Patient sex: M
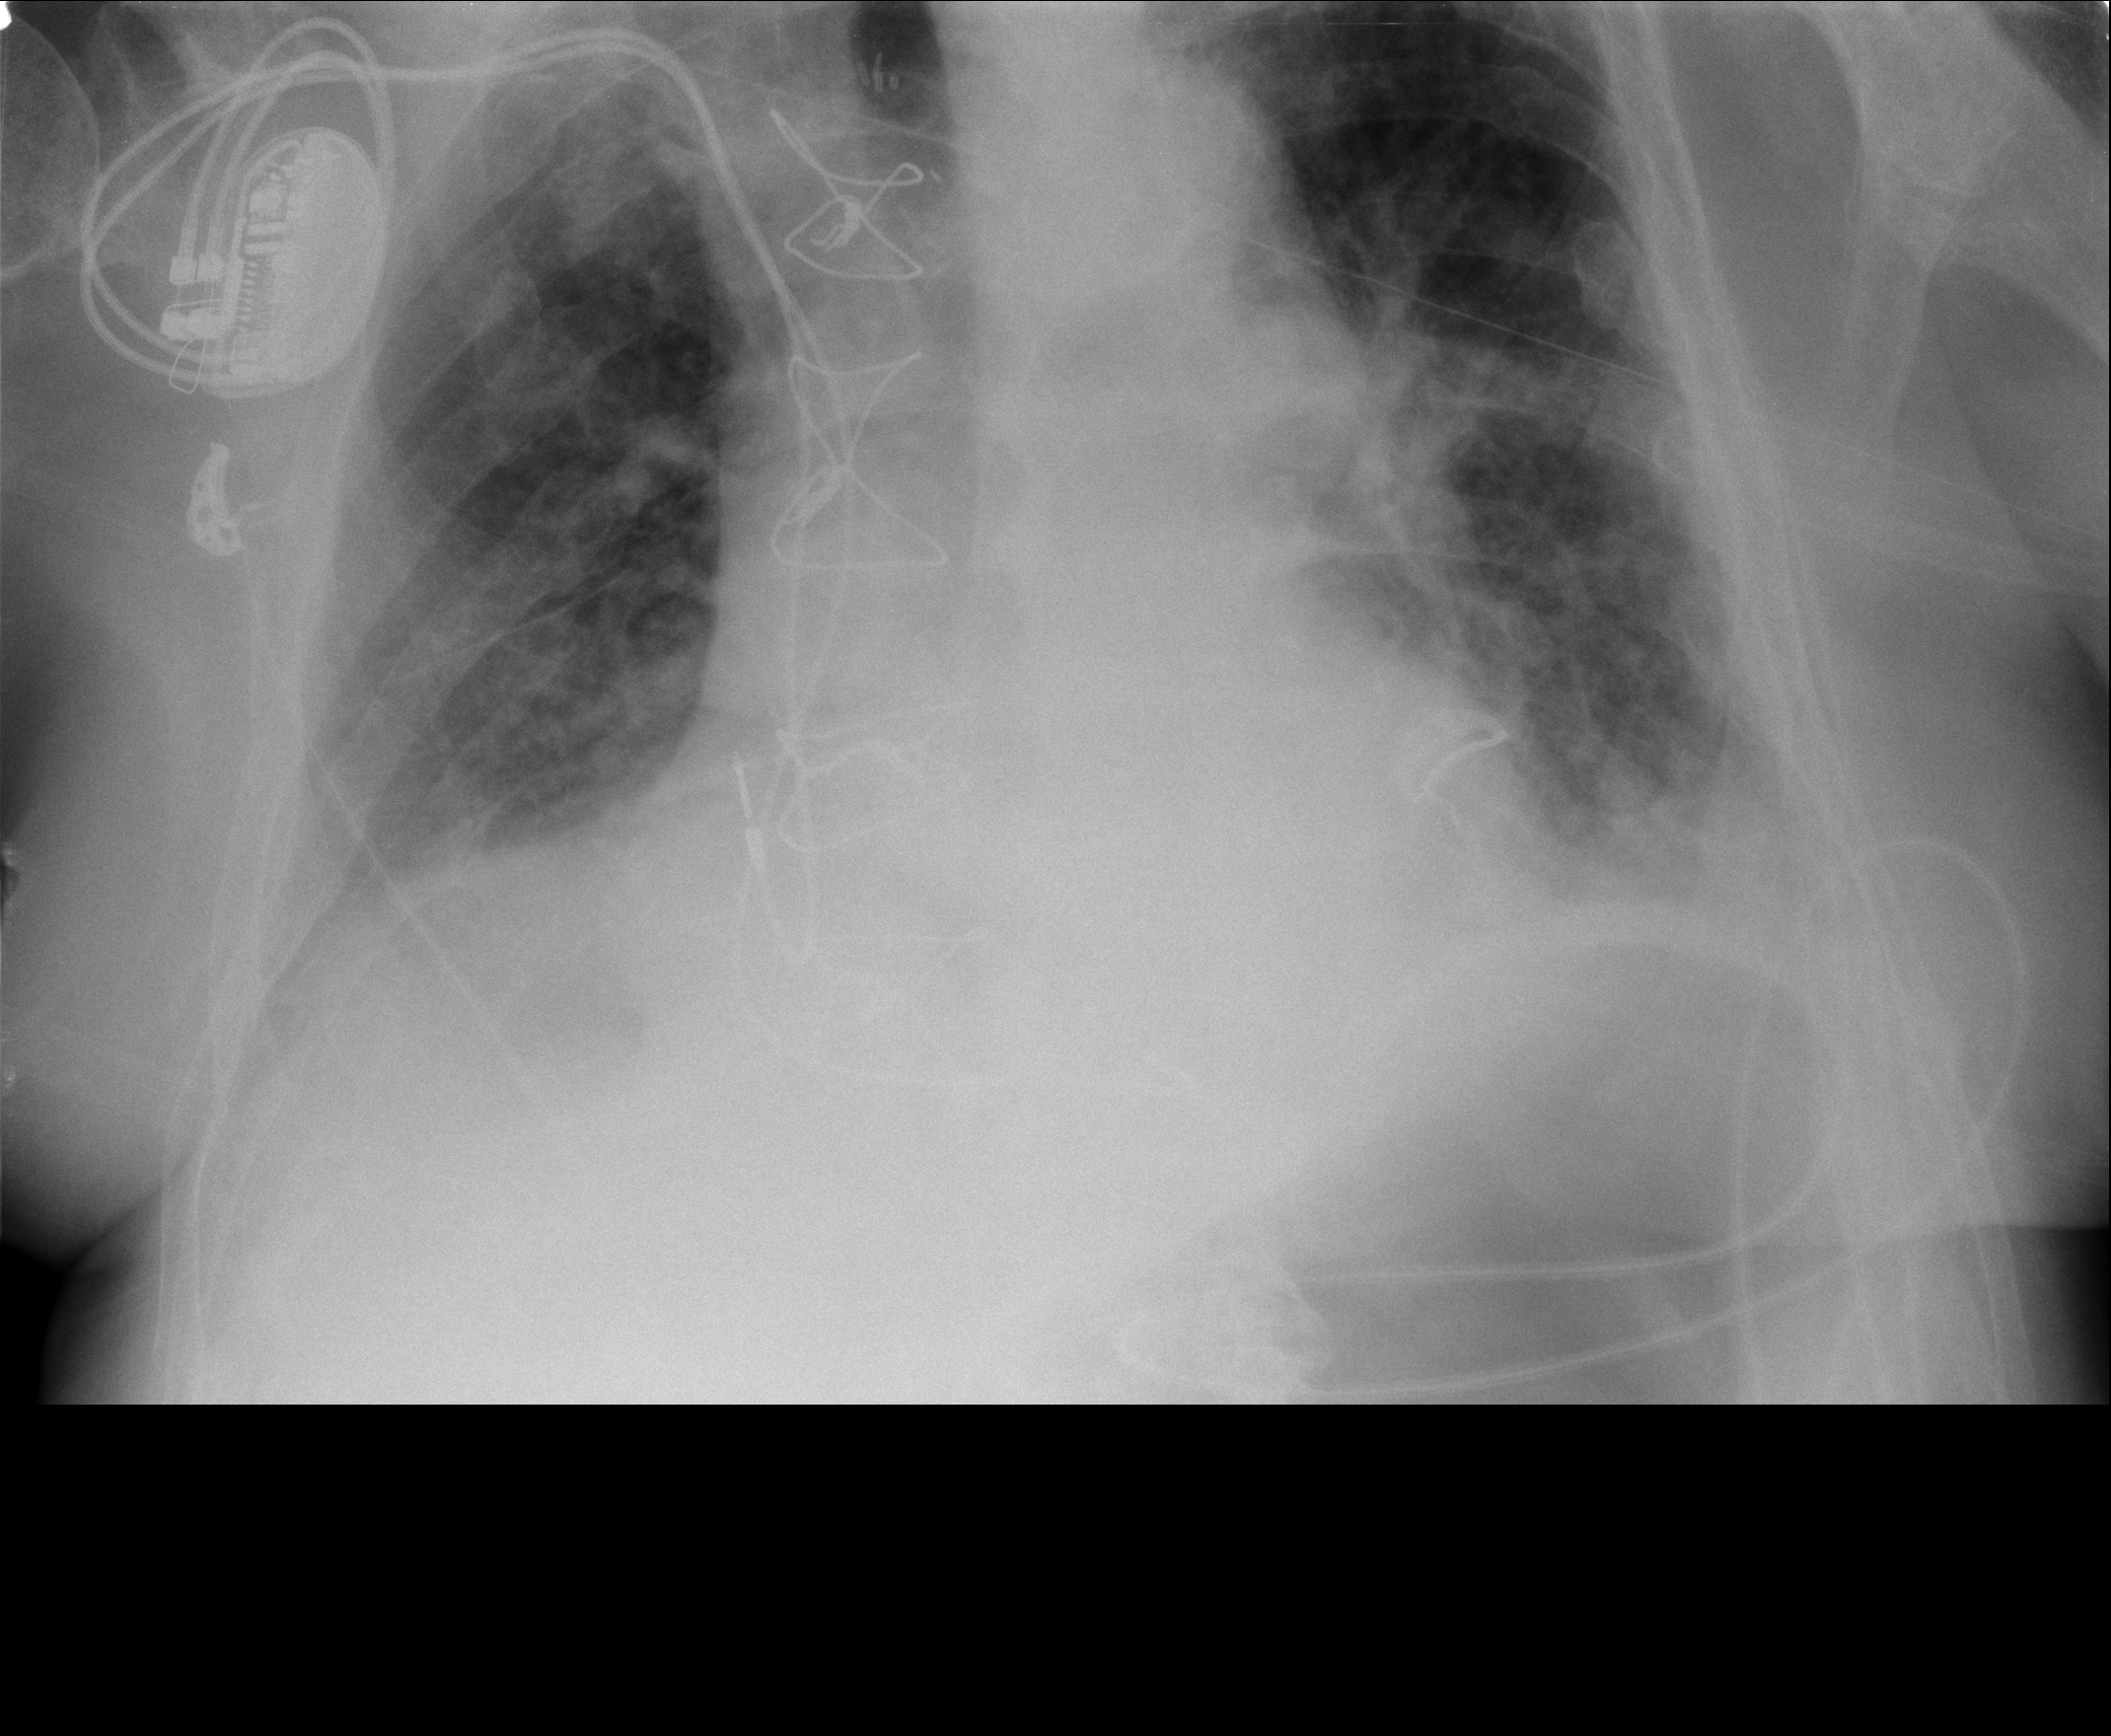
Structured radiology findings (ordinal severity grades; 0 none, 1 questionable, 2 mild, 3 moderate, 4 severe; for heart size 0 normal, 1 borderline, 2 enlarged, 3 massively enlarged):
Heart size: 1
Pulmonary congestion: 2
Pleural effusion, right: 0
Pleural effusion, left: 1
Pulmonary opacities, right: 2
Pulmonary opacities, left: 2
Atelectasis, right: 2
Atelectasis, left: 2